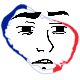
Label: 5_Twinkjak